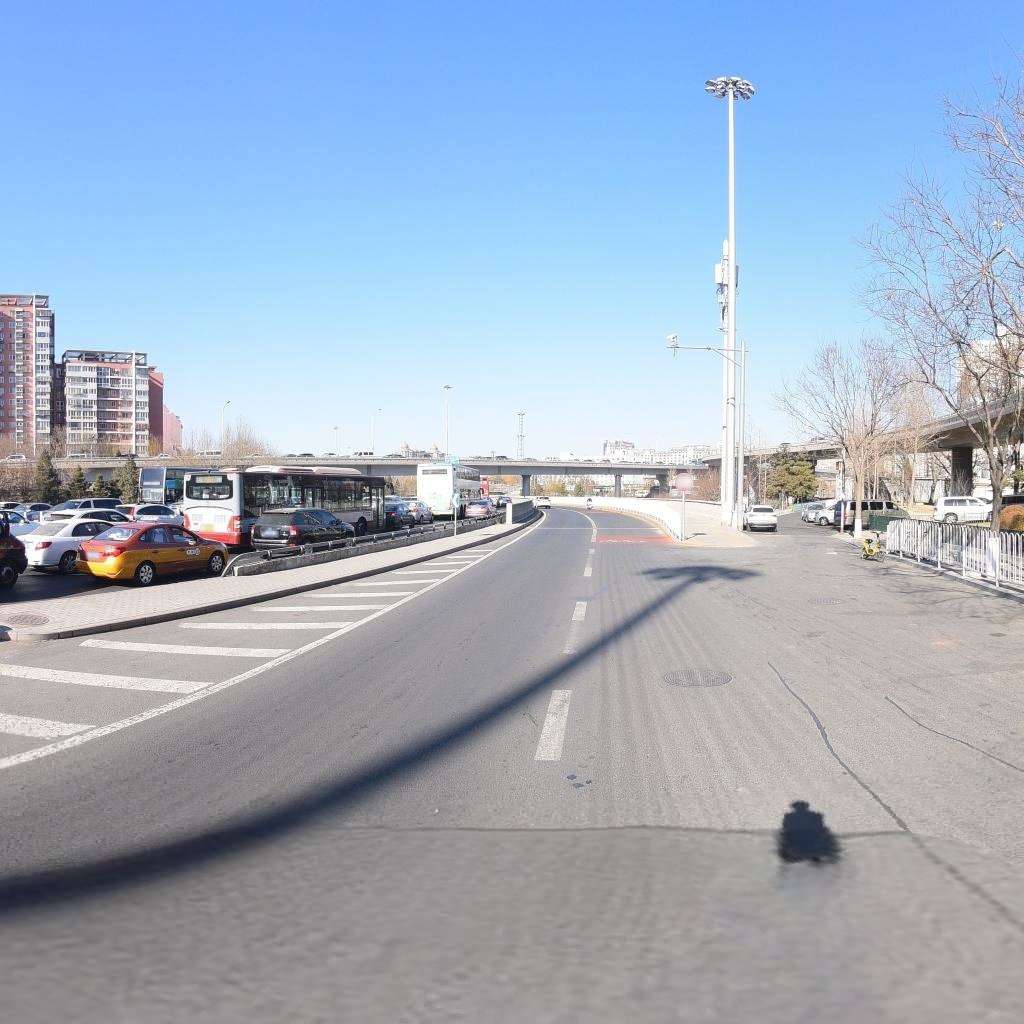
Region: Dongcheng
Road damage annotations: longitudinal patch, longitudinal patch, manhole cover, manhole cover, manhole cover